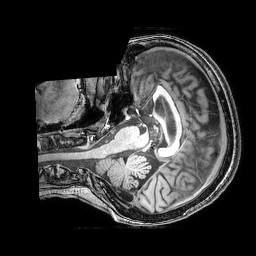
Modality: T1w
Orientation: axial
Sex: female
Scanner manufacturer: philips
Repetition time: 0.008167 s
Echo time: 0.00374 s